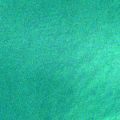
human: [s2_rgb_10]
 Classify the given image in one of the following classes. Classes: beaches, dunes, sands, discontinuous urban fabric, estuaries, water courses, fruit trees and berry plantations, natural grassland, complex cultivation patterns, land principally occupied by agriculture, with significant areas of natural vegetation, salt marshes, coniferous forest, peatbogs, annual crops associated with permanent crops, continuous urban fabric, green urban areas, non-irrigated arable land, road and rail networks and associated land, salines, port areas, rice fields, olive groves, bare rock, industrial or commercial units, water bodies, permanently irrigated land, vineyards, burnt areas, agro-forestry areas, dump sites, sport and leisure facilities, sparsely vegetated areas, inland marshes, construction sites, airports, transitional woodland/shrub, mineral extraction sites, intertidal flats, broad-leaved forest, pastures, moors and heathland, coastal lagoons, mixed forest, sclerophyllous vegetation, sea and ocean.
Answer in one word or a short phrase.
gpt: sea and ocean